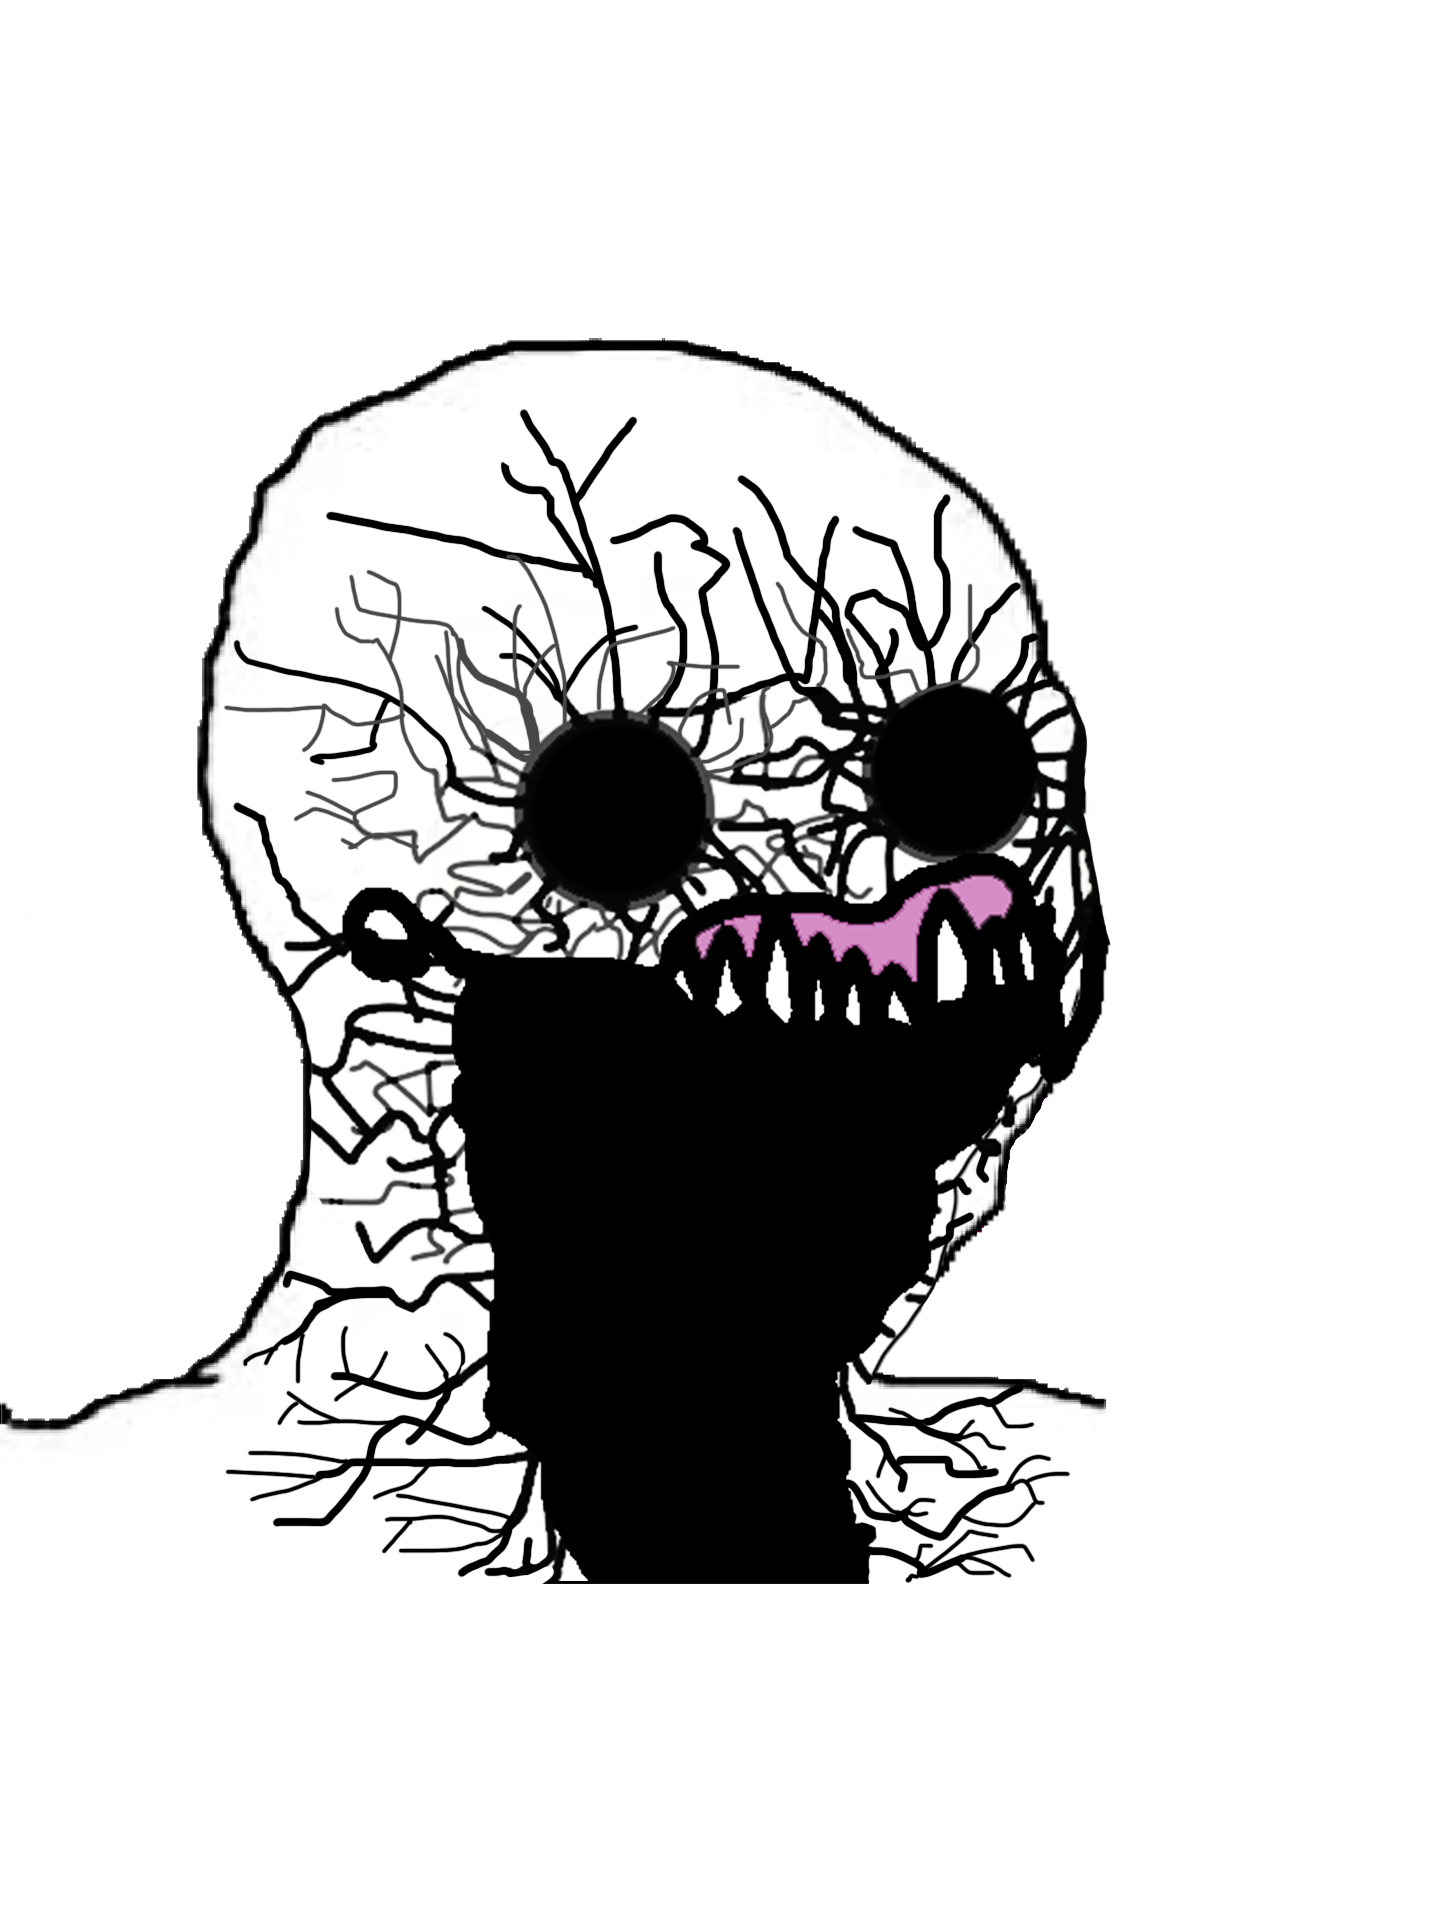
Label: 5_Oomer